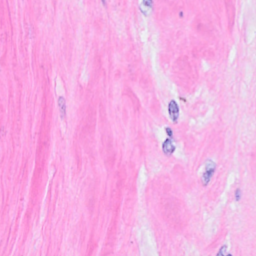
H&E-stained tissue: Breast